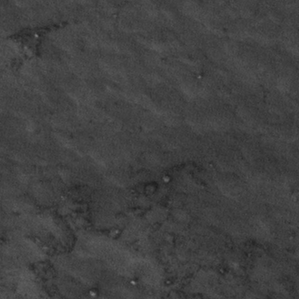
Label: frost